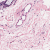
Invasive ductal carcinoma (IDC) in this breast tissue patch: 0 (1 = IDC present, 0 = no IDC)